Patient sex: F
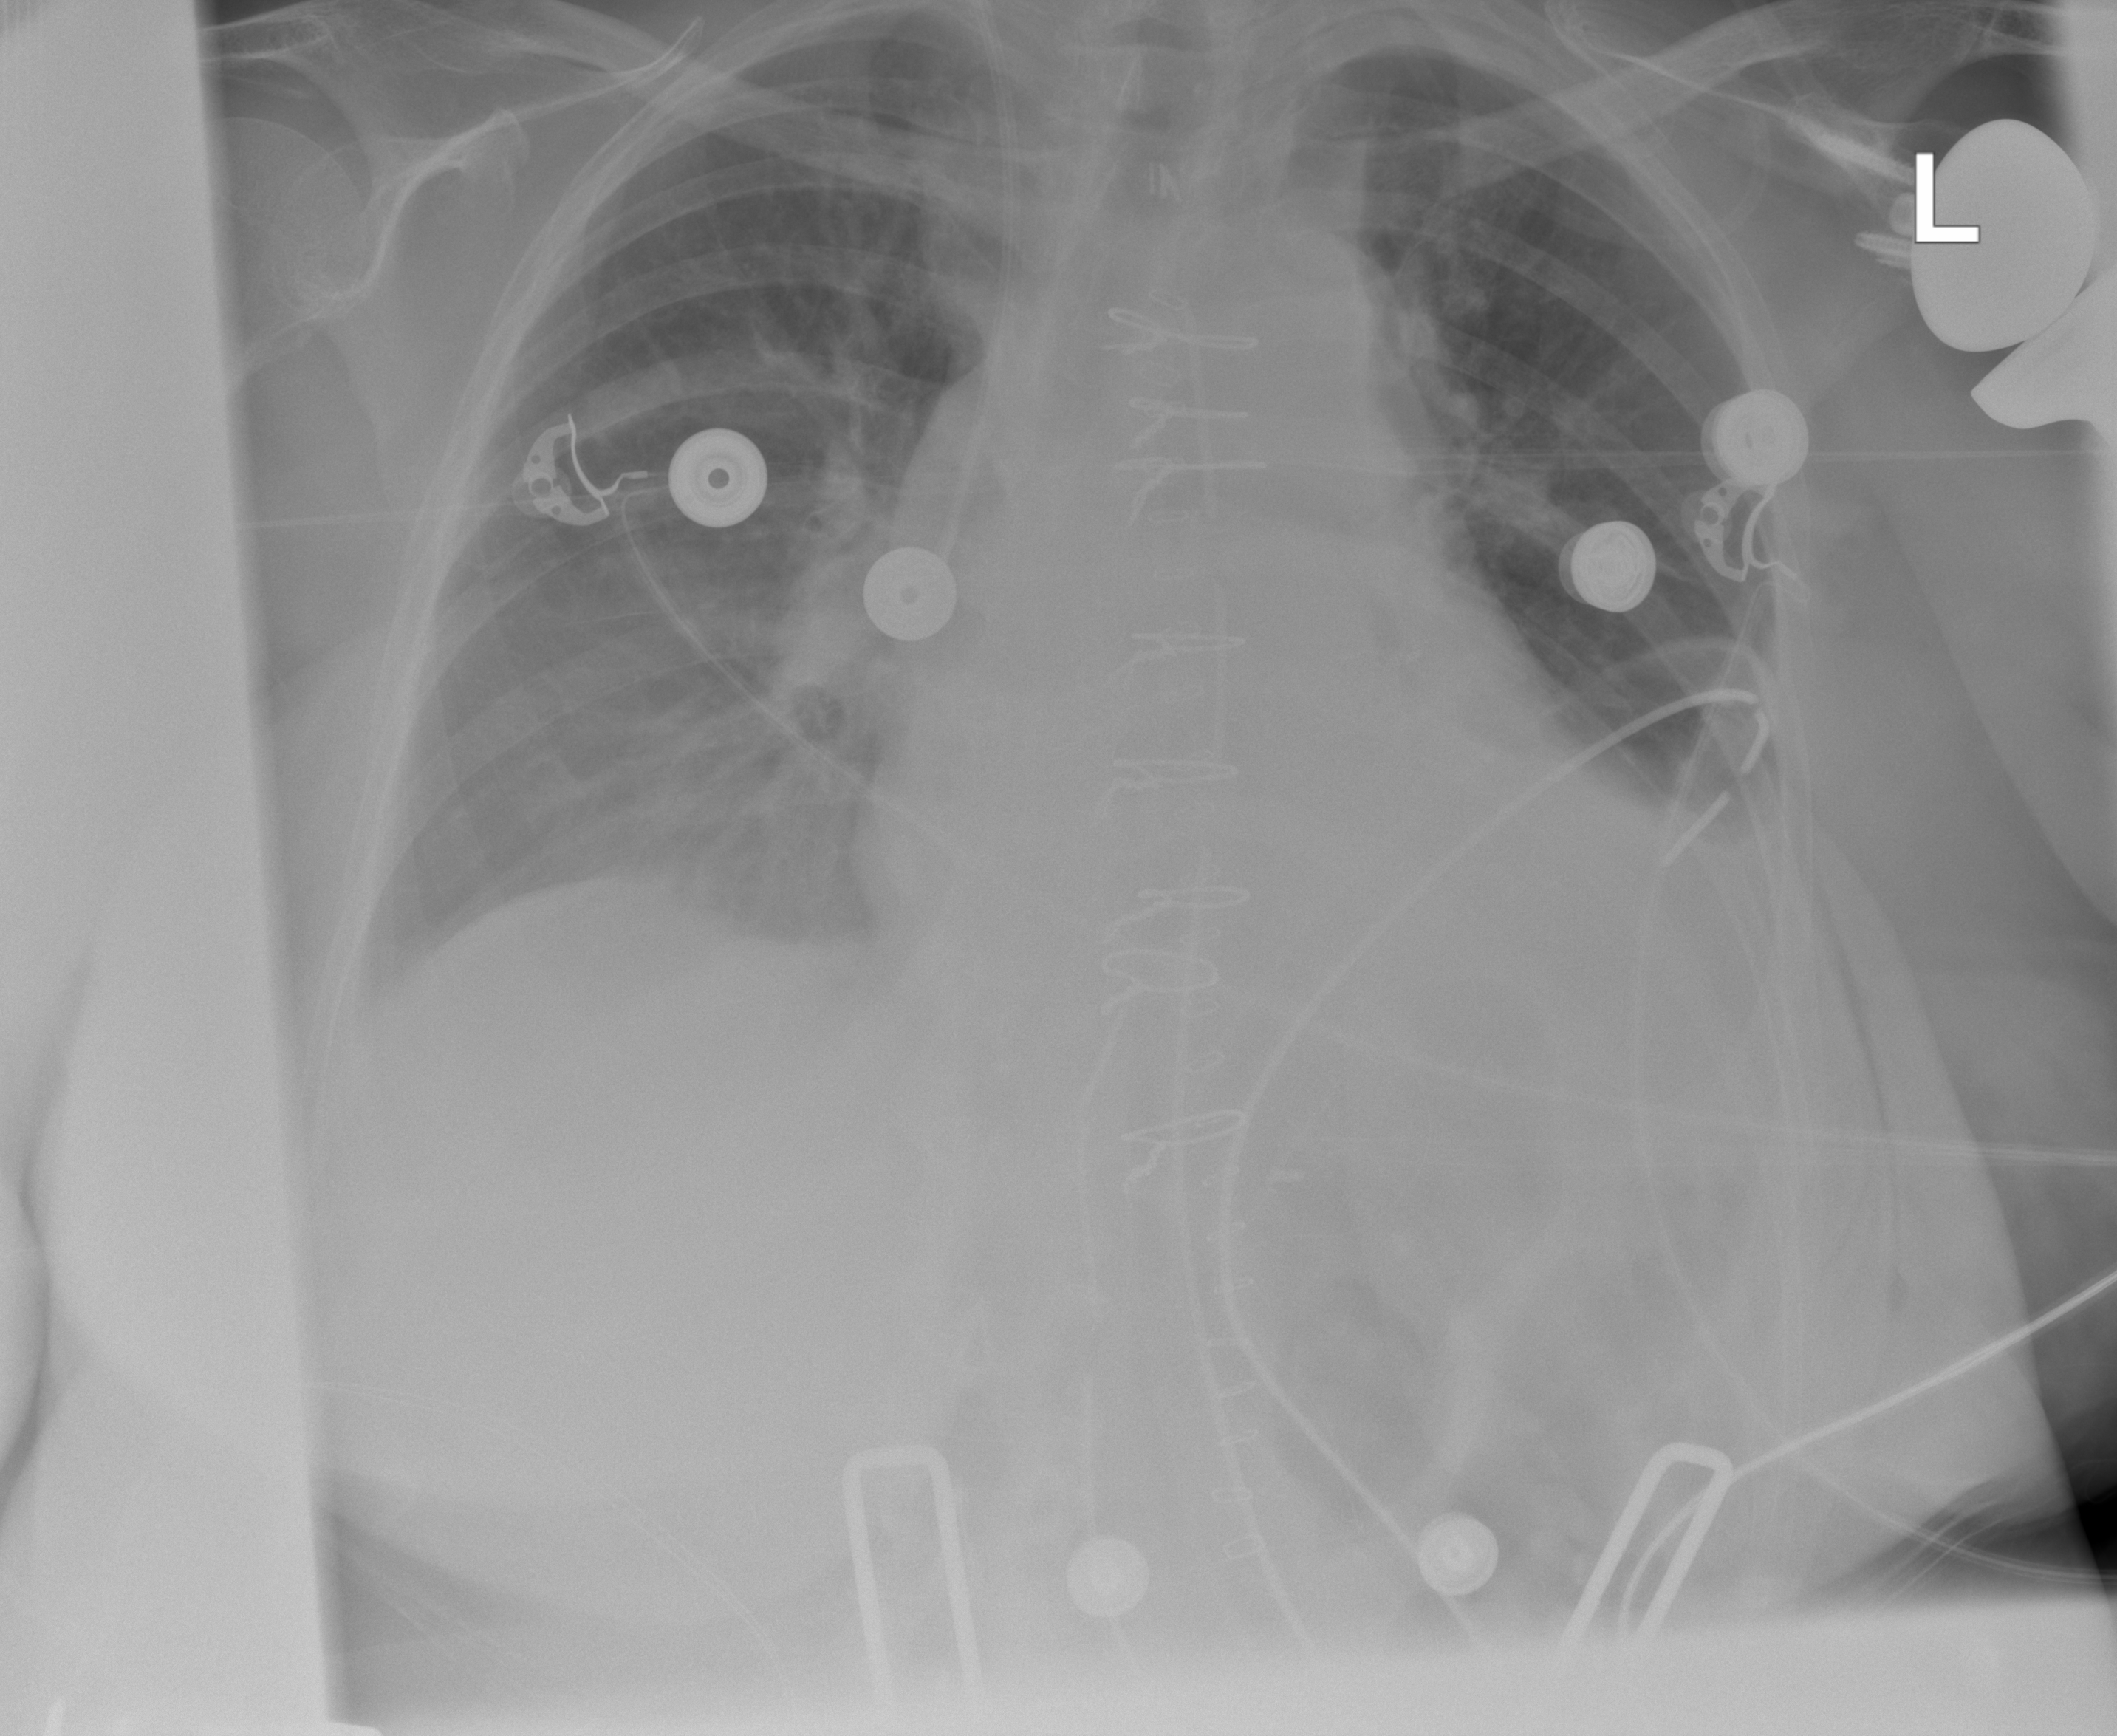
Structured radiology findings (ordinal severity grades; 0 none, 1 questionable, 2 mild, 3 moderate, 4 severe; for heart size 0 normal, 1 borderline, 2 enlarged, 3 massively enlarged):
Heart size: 1
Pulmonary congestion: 0
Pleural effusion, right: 0
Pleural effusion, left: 2
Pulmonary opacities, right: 0
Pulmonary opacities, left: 0
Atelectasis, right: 2
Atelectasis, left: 2